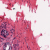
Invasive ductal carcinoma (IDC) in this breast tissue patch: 0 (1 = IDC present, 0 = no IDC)